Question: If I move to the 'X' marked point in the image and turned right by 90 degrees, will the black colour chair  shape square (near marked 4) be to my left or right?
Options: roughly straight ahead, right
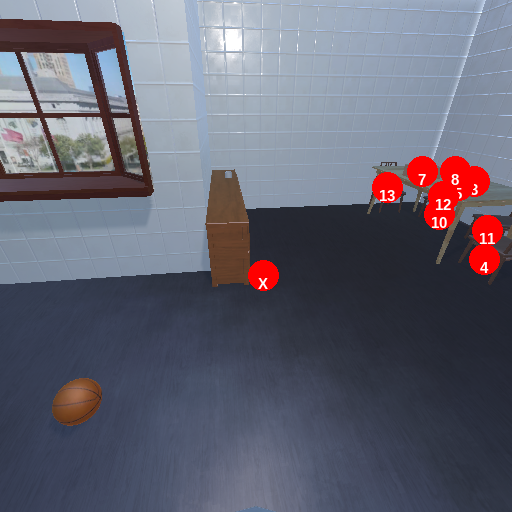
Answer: roughly straight ahead